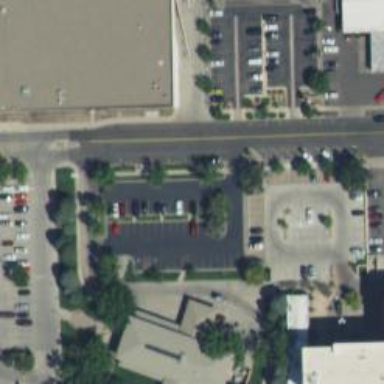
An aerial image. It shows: Parking space is available.